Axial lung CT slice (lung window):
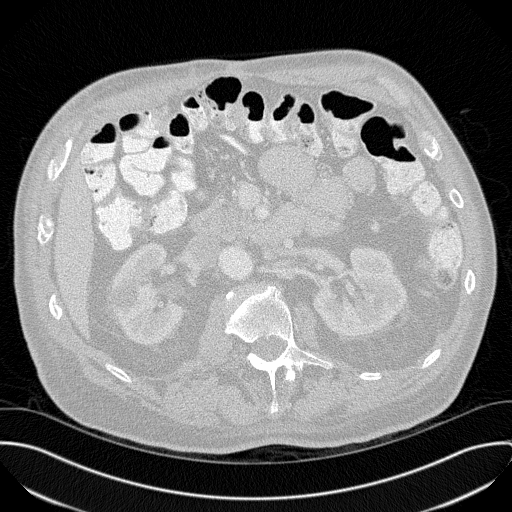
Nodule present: no